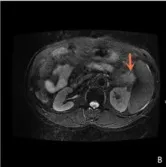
Magnetic Resonance Imaging Magnetic Resonance of abdominal revealed a mass in the tail of the pancreas. And T2 -weighted images is high signal.
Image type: radiology (mri)